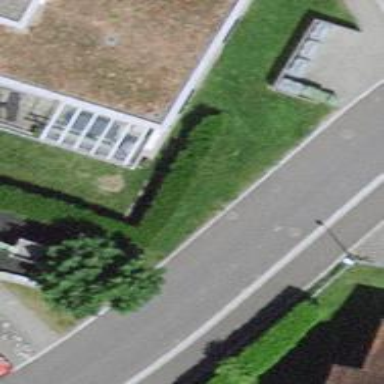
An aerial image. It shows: Hedge barrier.